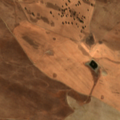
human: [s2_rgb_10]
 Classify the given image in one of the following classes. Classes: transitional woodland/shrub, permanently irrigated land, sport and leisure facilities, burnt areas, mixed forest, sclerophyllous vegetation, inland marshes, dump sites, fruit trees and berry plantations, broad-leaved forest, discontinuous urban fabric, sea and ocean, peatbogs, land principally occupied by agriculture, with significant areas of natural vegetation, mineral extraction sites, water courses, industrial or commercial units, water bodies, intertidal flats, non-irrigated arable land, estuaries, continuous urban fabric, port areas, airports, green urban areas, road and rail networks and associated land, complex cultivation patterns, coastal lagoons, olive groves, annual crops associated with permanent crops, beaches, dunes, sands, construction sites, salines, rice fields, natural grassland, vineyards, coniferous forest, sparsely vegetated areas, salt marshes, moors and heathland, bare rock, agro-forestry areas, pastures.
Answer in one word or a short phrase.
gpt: non-irrigated arable land